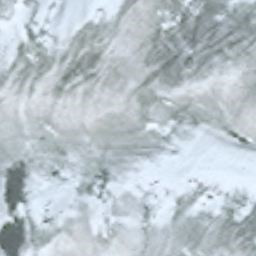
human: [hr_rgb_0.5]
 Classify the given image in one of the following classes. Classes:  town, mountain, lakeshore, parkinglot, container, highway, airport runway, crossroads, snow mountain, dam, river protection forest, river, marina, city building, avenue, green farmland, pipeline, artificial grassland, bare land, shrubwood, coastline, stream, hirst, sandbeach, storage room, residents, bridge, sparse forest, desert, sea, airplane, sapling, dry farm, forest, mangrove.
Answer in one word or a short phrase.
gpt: snow mountain